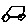
Label: car